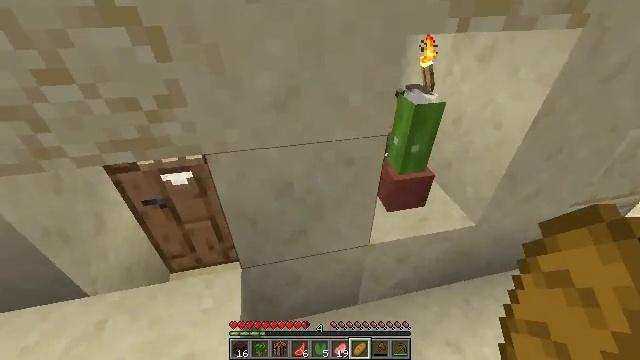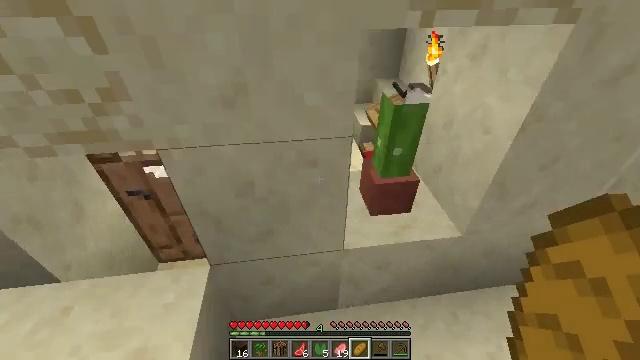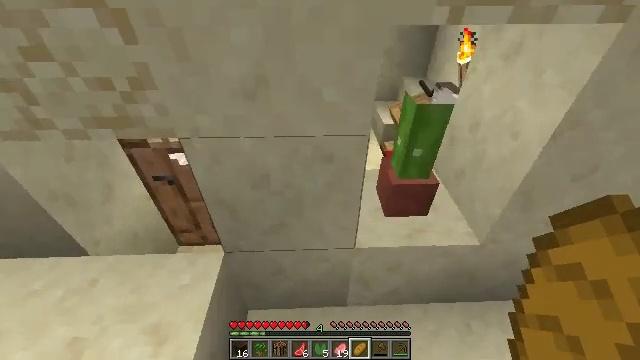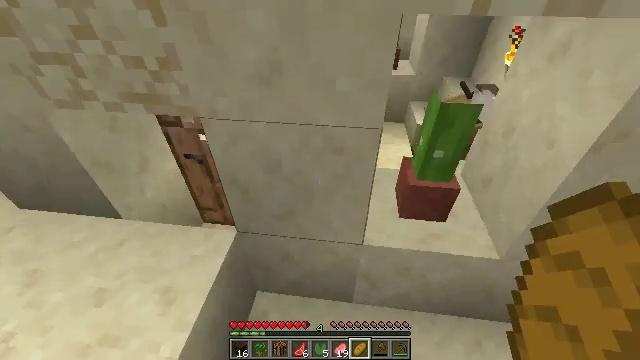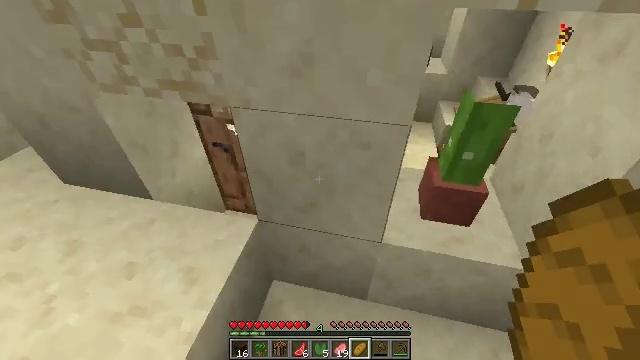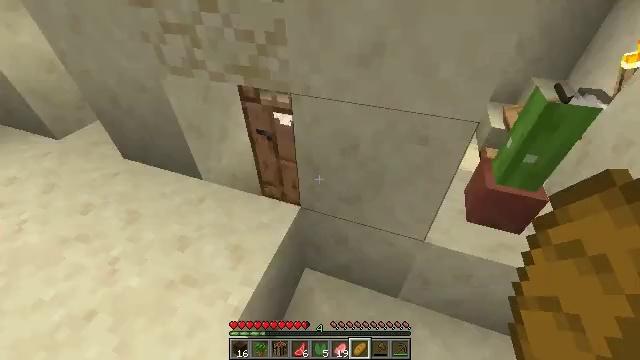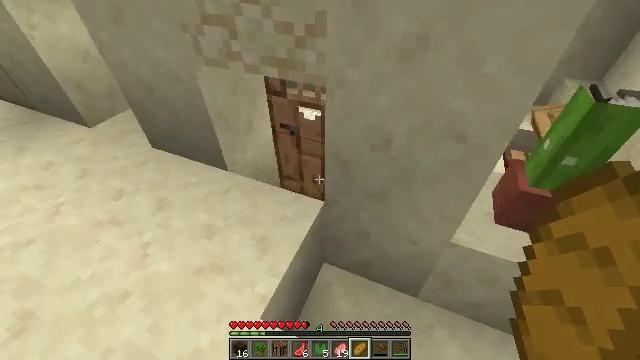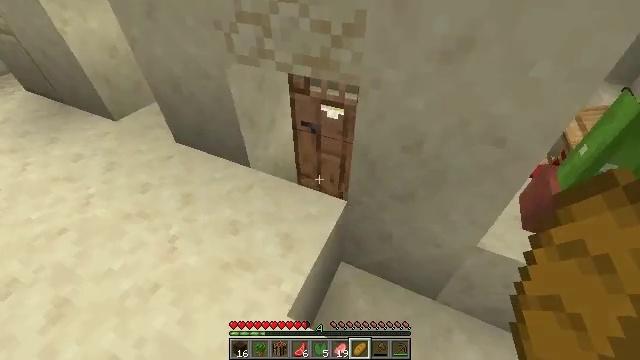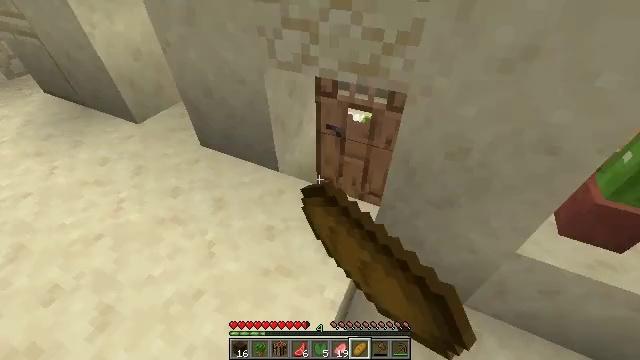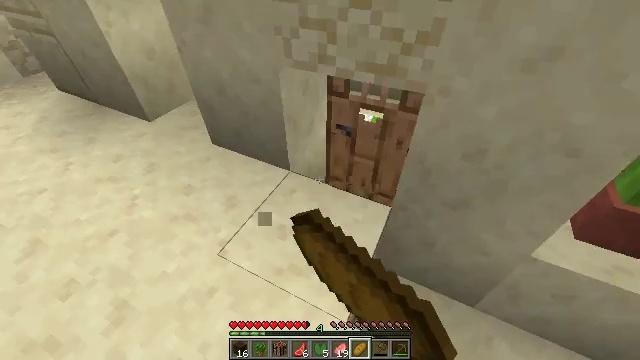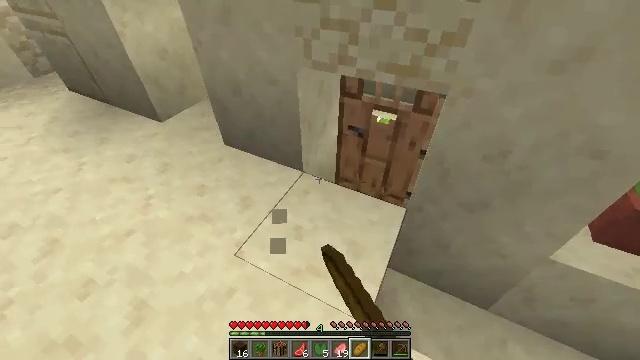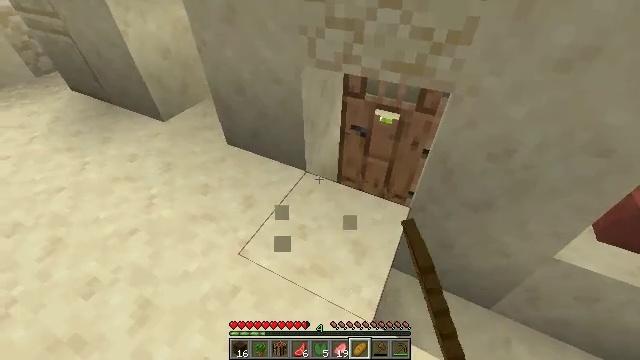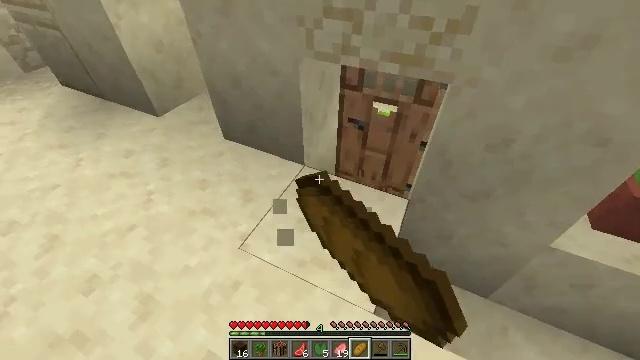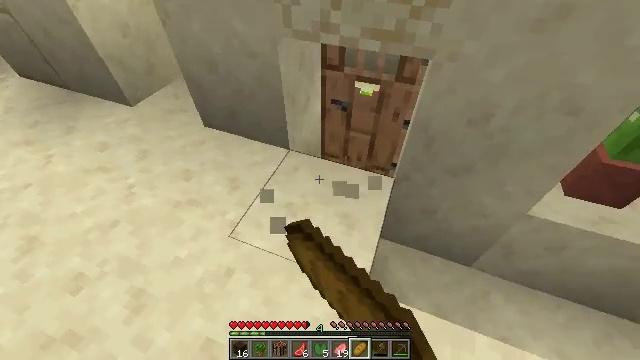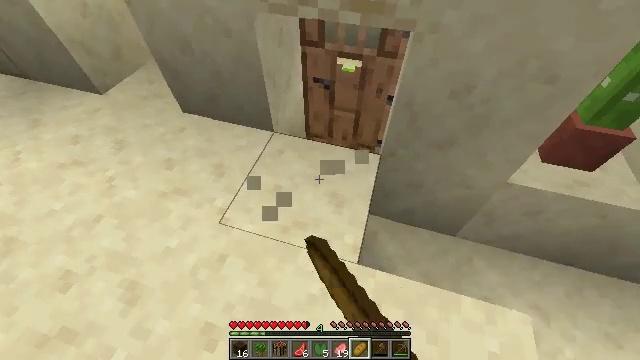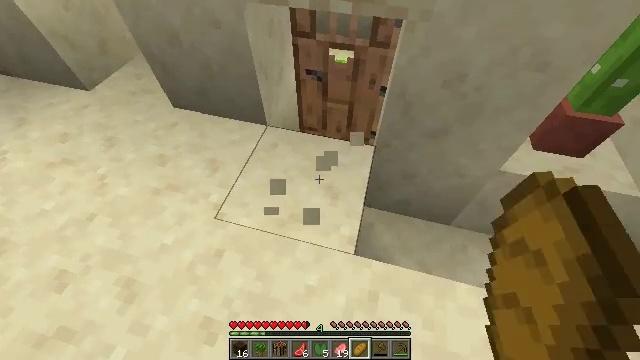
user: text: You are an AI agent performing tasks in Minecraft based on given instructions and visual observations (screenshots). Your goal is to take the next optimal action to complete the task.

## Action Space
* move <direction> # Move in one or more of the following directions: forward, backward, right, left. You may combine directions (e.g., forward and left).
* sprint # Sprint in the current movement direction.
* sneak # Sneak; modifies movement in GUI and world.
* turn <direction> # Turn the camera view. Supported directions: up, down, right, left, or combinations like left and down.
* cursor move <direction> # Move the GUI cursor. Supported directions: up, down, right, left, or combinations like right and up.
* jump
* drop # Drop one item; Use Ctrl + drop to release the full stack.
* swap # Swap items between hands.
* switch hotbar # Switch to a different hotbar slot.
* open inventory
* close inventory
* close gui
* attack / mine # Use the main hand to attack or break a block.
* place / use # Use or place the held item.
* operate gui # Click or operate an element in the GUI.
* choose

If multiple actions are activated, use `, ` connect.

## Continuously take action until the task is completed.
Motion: motion action
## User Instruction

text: Gather smooth sandstone from desert temples or structures.
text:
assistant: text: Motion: move right, turn left
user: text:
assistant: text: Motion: turn left
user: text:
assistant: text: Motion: turn left
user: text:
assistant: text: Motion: move left, turn left
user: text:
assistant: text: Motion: move left, turn left and down
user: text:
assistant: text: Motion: move left, turn left
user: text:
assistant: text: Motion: move left, turn left, attack / mine
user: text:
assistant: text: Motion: move left, attack / mine
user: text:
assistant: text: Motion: turn left, attack / mine
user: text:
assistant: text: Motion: attack / mine
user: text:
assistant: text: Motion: attack / mine
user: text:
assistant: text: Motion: turn right and down, attack / mine
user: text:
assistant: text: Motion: turn right and down, attack / mine
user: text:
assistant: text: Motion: turn right and down, attack / mine
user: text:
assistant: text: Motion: turn right and down, attack / mine
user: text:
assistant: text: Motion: attack / mine
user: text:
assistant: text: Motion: attack / mine
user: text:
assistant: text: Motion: attack / mine
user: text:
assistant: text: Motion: attack / mine
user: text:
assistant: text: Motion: attack / mine
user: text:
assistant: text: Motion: turn down, attack / mine
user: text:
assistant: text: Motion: turn down, attack / mine
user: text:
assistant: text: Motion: attack / mine
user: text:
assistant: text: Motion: attack / mine
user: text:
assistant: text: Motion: attack / mine
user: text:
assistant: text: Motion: attack / mine
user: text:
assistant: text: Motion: attack / mine
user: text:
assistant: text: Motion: attack / mine
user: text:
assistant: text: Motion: attack / mine
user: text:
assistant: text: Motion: attack / mine